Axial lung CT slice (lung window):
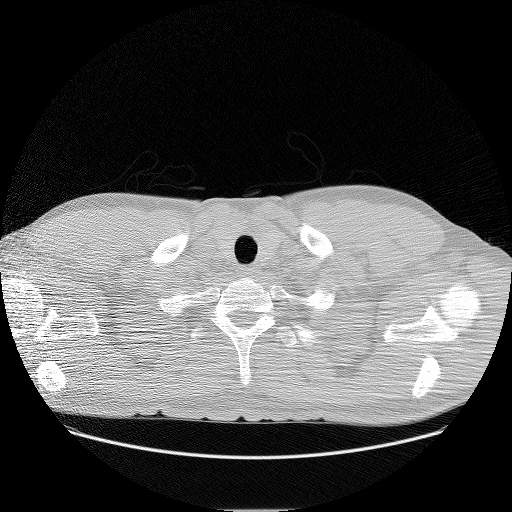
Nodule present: no